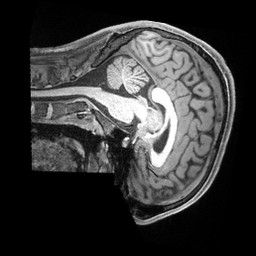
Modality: T1w
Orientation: sagittal
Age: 25
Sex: male
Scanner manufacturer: siemens
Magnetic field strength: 3 T
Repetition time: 2.4 s
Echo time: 0.00226 s